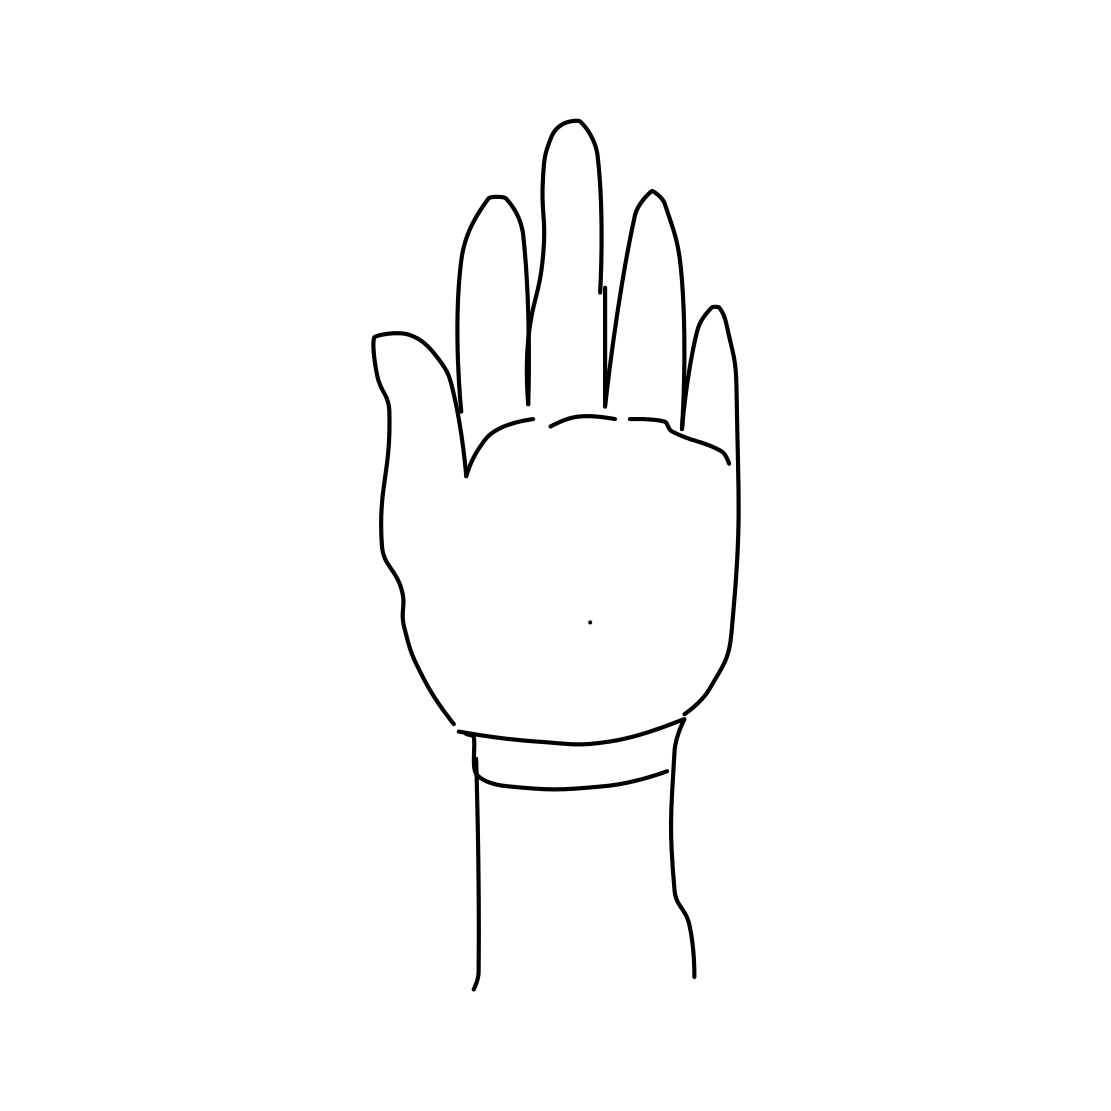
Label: hand